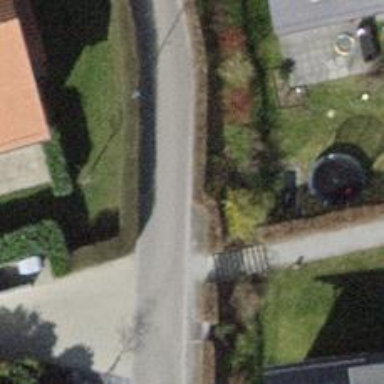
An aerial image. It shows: Hedge barrier.